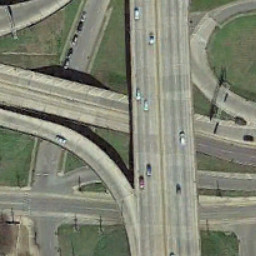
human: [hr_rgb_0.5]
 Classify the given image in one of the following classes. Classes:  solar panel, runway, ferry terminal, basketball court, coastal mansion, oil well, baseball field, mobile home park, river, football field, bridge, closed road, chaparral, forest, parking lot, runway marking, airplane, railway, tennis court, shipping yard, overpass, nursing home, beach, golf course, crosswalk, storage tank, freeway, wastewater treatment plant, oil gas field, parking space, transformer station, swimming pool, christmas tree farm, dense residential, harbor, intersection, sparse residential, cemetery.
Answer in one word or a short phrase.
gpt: overpass